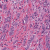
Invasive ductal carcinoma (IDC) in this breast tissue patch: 1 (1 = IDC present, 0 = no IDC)